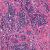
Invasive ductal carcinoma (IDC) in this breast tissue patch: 1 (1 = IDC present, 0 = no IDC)